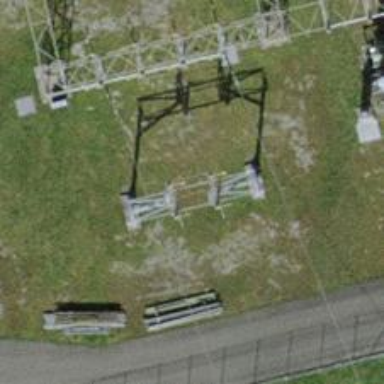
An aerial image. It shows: Power line in the image.